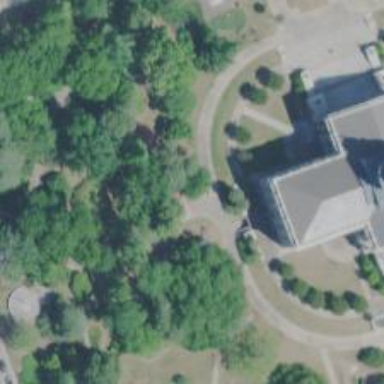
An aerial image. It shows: Historic monument.